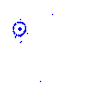
Particle: proton